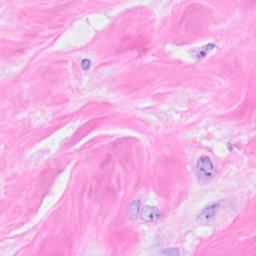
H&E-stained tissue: Breast